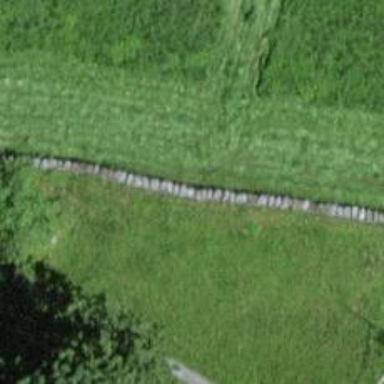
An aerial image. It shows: Wall made of dry stone.